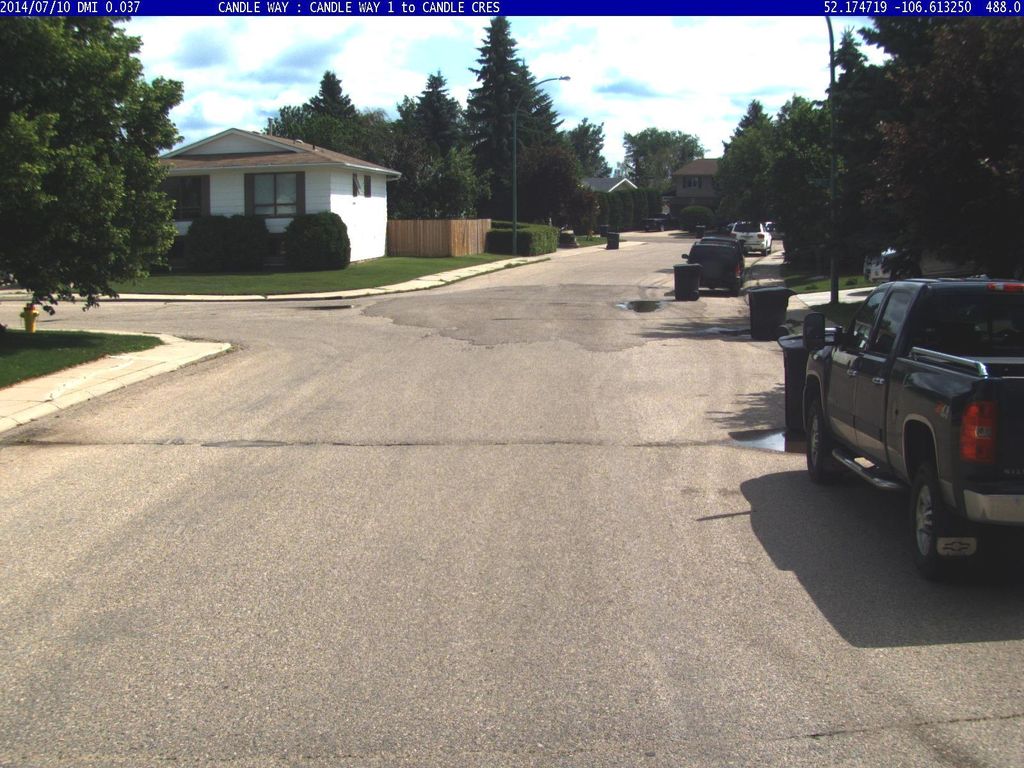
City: saskatoon